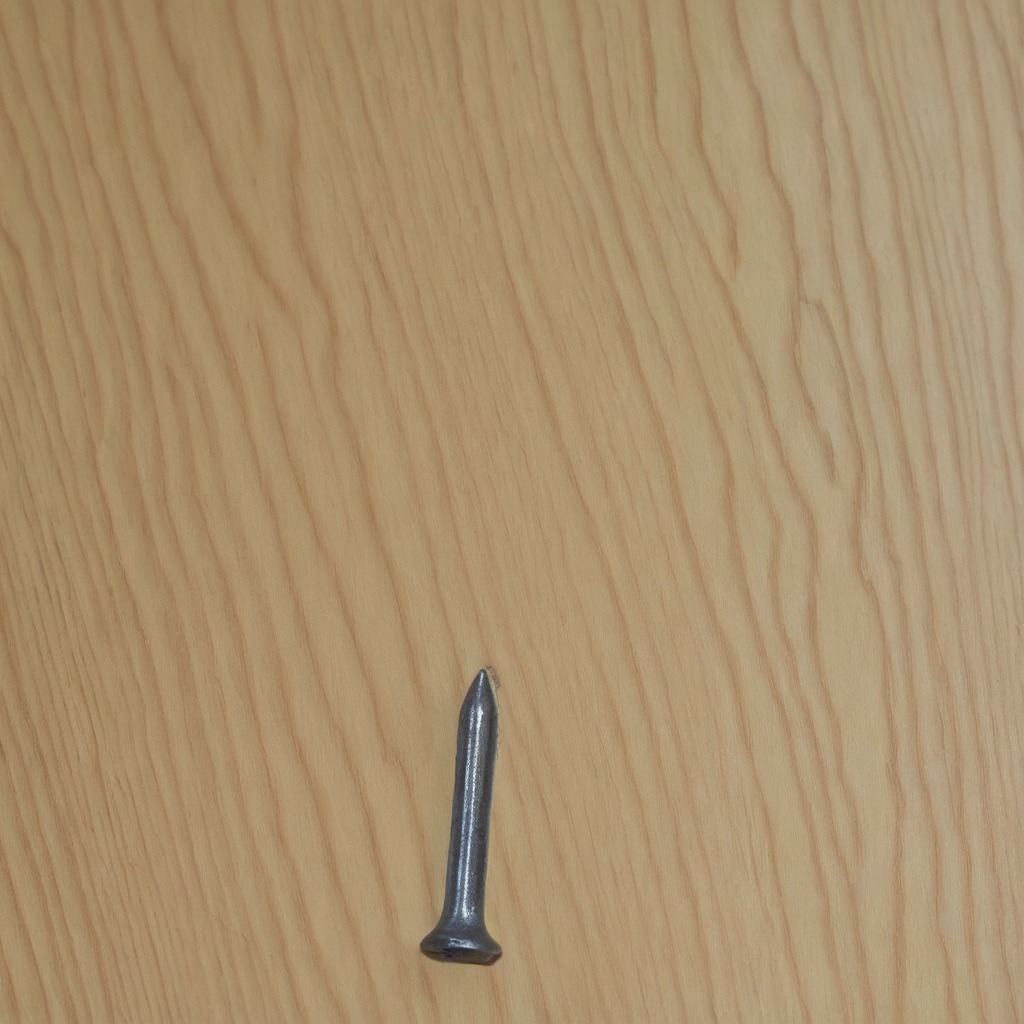
An iron nail lies on a plywood surface in a paint workshop lit by afternoon window light.